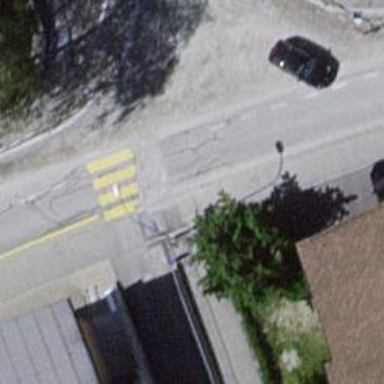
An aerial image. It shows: Zebra crossing on the road.